Field crop: maize
Growth stage: 2
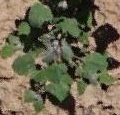
Species: chenopodium